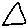
Label: triangle